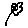
Label: flower